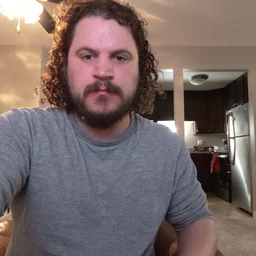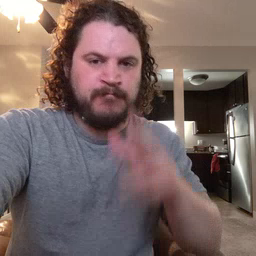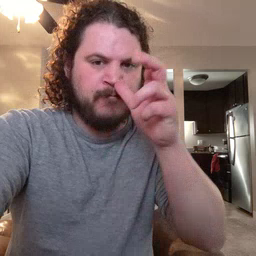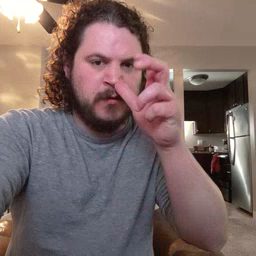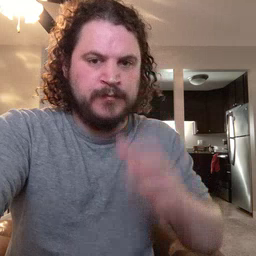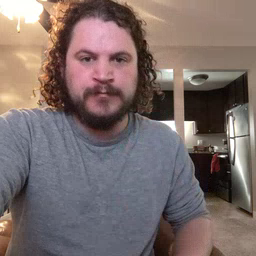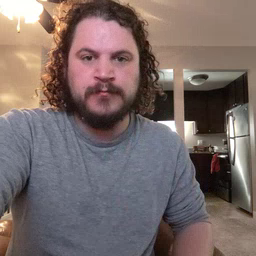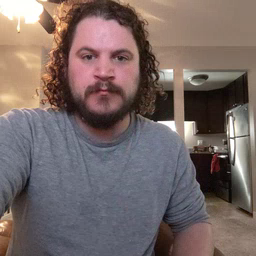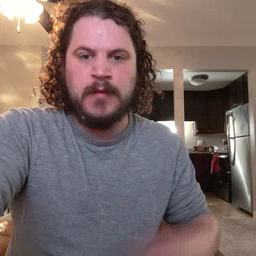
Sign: bug